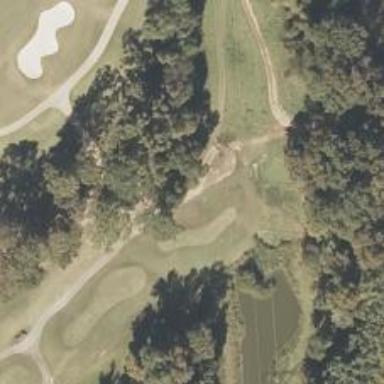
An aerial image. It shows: Service road used as golf cart path.